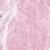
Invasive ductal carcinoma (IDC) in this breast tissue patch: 0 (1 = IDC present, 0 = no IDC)